Question: I am working on a post and comment system where any user can post "what is on your mind" and have other users reply to his/her post.
The issue i am having is that i want a situation where when a user click on comment link(anchor div), the text area will appear(show, fadein), the user comment and then post(add to database when the comment button is clicked) back to database.
in my code i discover that only the first row can do what i want when i click on the comment link, it show up the textarea for comment, why the other rows contain post, when i try to click on the comment link to display the textarea to input comment, nothing seem to happen.

'''
$(document).ready(function()
{
//link to click action
$('.leavecomment').click(function()
{
var clickedID = this.id; //Split ID string (Split works as PHP explode)
var DbNumberID = clickedID[1]; //and get number from array
$('#leavecomment1'+DbNumberID).fadeIn('slow');
$('#txtcomment').focus();
//Textarea without editing.
$(document).mouseup(function()
{
$('#leavecomment1'+DbNumberID).fadeOut('slow');
$('.editpostwrapper').show();
});
});});
</script>
'''
'''
<div class="content_wrapper">
<ul id="responds">
<?php
//include db configuration file
include_once("connect/cons.php");
//MySQL query
$results = $mysqli->query("SELECT pagepost.comment,pagepost.regid,pagepost.id,register.id as regid, register.photo,register.lname,register.fname,
UNIX_TIMESTAMP() -pagepost.date AS CommentTimeSpent FROM pagepost inner join register on pagepost.regid=register.id order by pagepost.id desc");
//get all records from add_delete_record table
while($row = $results->fetch_assoc())
{
echo '<li id="item_'.$row["id"].'">';
echo'<table width="100%" border="0" cellspacing="1" cellpadding="1">
<tr>
<td width="5%" align="left" valign="top">
<img src="profilepics/'.$row['photo'].'" class="photothumbpost">
</td>
<td width="0" align="left" valign="top" ><span class="colorpurple">'. ucwords(strtolower($row['lname'])). " " . ucwords(strtolower($row['fname'])). '</span> </br> <span class="datetimecolor">'.
date("F j, Y h:i:s A" ,strtotime($row['date'])).'</span>';
$days2 = floor($row['CommentTimeSpent'] / (60 * 60 * 24));
$remainder = $row['CommentTimeSpent'] % (60 * 60 * 24);
$hours = floor($remainder / (60 * 60));
$remainder = $remainder % (60 * 60);
$minutes = floor($remainder / 60);
$seconds = $remainder % 60;
if($days2 > 0)
echo date('F d Y', $row['date']);
elseif($days2 == 0 && $hours == 0 && $minutes == 0)
echo "few seconds ago";
elseif($days2 == 0 && $hours == 0)
echo $minutes.' minutes ago';
else
echo "few seconds ago";
'</td>
<td width="2%" align="right" valign="top">';
if($row['regid']==$_SESSION['regid'])
{
echo '<div class="del_wrapper">
<!---->
<div class="btn-group btn-group-left" >
<span class="btn btn-default btn-xs dropdown-toggle" data-toggle="dropdown" aria-expanded="false" style="background-color:transparent; border:none;background-image:none;">
<img src="icons/dropdown.png" title="Options" border="0" />
</span>
<ul class="dropdown-menu" role="menu" style="width:150px; float:left;border:none;" >
<li style="width:150px; text-align:center;border:none;"><a href="#">Hide this for me</a></li>
<li style="width:150px; text-align:center;border:none;"> <a href="" class="del_button" id="del-'.$row["id"].'"><span class="glyphicon glyphicon-floppy-remove" aria-hidden="true"><font face="Arial">&nbsp;Delete</font></span></a></li>
<li style="width:150px; text-align:center;border:none;"> <a href="#" class="edit_button" id="post-'.$row["id"].'" ><span class="glyphicon glyphicon-pencil" aria-hidden="true"><font face="Arial">&nbsp;Edit Post</font></span></a></li>
<li style="width:150px; text-align:center;border:none;"> <a href="#">Like</a></li>
<li style="width:150px; text-align:center;border:none;"> <a href="#">Unlike</a></li>
<li class="divider" style="width:150px; text-align:center;"></li>
<li style="width:150px; text-align:center;border:none;"><a href="#" data-toggle="modal" data-target="#gallery" >Photo Gallery</a></li>
</ul>
</div>
<!---->
</div>';
}?>
<?php
echo'</td>
</tr>
<tr>
<td width="0" align="left" valign="top" colspan="3"><div class="editpostwrapper">'. strip_tags($row['comment']). '</div>
<!-- end of edit post wrapper-->
<div class="editpost" style="display:none">
<textarea name="editpost" class="textareapost" cols="45" rows="2" placeholder="Edit Post" title=""></textarea>
</div>
<!--like dislike buttons-->
<a href="#" >Like</a> &nbsp; . <span id="leavecomment1'.$row["id"].'" class="leavecomment">Comment</span> &nbsp; . <a href="#">Share</a>
<!--like dislike buttons-->
</td>
</tr>
</table>';
?>
<div id="commentresponds">
<?php
$resultscomment= $mysqli->query("SELECT comment.id,comment.comment,comment.date,comment.pagepostid,pagepost.id,register.fname,register.lname,register.photo from comment
inner join pagepost on comment.pagepostid=pagepost.id
inner join register on comment.regid=register.id Where comment.pagepostid='$row[id]' order by comment.id desc");
while($rows = $resultscomment->fetch_assoc())
{
echo '<span id="item_'.$rows["id"].'"/>';
echo'<table width="100%" border="0" cellspacing="1" cellpadding="1">
<tr>
<td width="5%" align="left" valign="top">
<img src="profilepics/'.$rows['photo'].'" class="photothumbpost">
</td>
<td width="0" align="left" valign="top" ><span class="colorpurple">'. ucwords(strtolower($rows['lname'])). " " . ucwords(strtolower($rows['fname'])). '</span> </br> <span class="datetimecolor">'.date("F j, Y h:i:s A" ,strtotime($rows['date'])).'</span>
</td>
<td width="2%" align="right" valign="top">
<div class="del_wrapper"><a href="" class="del_button" id="del-'.$rows["id"].'">
<img src="icons/dropdown.png" title="Delete post" border="0" /></a></div>
</td>
</tr>
<tr>
<td width="0" align="left" valign="top" colspan="3">'. $rows['comment']. '
<!--like dislike buttons-->
<!--like dislike buttons-->
</td>
</tr>
</table>';
//echo'<img src="profilepics/'.$rows['photo'].'" class="photothumbpost">';
//echo $rows['comment']. '<br/>';
}
?>
<form id="form1" name="form1" method="post" action="processinsertcomment.php">
<input type="hidden" name="pagepostid" id="pagepostid" class="pagepostid" value="<?php echo $row['id'] ?>" />
<input type="hidden" name="regid" id="regid" value="<?php echo $_SESSION['regid'] ?>" />
<input type="hidden" name="postcomment" id="postcomment" value="<?php echo $row['comment'] ?>" />
<div id="leavecomment1<?php $row["id"] ?>" style="display:none">
<textarea name="txtcomment" id="txtcomment<?php $row['id']?>" cols="45" rows="2" placeholder="Comment here" title="Your comment here" class="textareacomment"></textarea>
<br />
<input type="submit" name="btncomment" id="btncomment" value="Comment" class="buttonpost" />
<img src="images/ajax.gif" id="LoadingImage" style="display:none" />
</div>
</form>
<?php
echo'</div>';
echo '</li>';
}
//close db connection
$mysqli->close();
?>
</ul>
</div>
'''
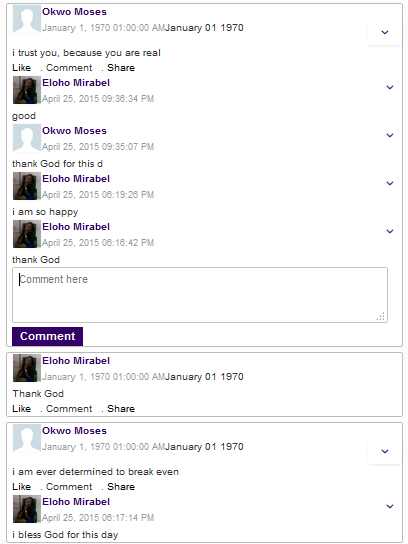
Answer: I have been able to find out the problem with my code,
i was not properly passing the span id of the the class leavecomment, so the click event was not seeing the value assigned to the id, below is the correct dynamic value assigned to the id.
'''
<a href="#" >Like</a> &nbsp; . <span id="'.$row["id"].'" class="leavecomment">Comment</span> &nbsp; . <a href="#">Share</a>
'''
'''
$(document).ready(function()
{
//link to click action
$('.leavecomment').click(function()
{
var divname= this.id; //this will automatically represent the value stored in the span id <span id="'.$row["id"].'" class="leavecomment">Comment</span> as seen in the html/php page
$('#leavecomment1'+divname).fadeIn('slow');
$('#txtcomment'+divname).focus();
});
});
</script>
'''
'''
<div class="content_wrapper">
<ul id="responds">
<?php
//include db configuration file
include_once("connect/cons.php");
//MySQL query
$results = $mysqli->query("SELECT pagepost.comment,pagepost.regid,pagepost.id,register.id as regid, register.photo,register.lname,register.fname,
UNIX_TIMESTAMP() -pagepost.date AS CommentTimeSpent FROM pagepost inner join register on pagepost.regid=register.id order by pagepost.id desc");
//get all records from add_delete_record table
while($row = $results->fetch_assoc())
{
echo '<li id="item_'.$row["id"].'">';
echo'<table width="100%" border="0" cellspacing="1" cellpadding="1">
<tr>
<td width="5%" align="left" valign="top">
<img src="profilepics/'.$row['photo'].'" class="photothumbpost">
</td>
<td width="0" align="left" valign="top" ><span class="colorpurple">'. ucwords(strtolower($row['lname'])). " " . ucwords(strtolower($row['fname'])). '</span> </br> <span class="datetimecolor">'.
date("F j, Y h:i:s A" ,strtotime($row['date'])).'</span>';
$days2 = floor($row['CommentTimeSpent'] / (60 * 60 * 24));
$remainder = $row['CommentTimeSpent'] % (60 * 60 * 24);
$hours = floor($remainder / (60 * 60));
$remainder = $remainder % (60 * 60);
$minutes = floor($remainder / 60);
$seconds = $remainder % 60;
if($days2 > 0)
echo date('F d Y', $row['date']);
elseif($days2 == 0 && $hours == 0 && $minutes == 0)
echo "few seconds ago";
elseif($days2 == 0 && $hours == 0)
echo $minutes.' minutes ago';
else
echo "few seconds ago";
'</td>
<td width="2%" align="right" valign="top">';
if($row['regid']==$_SESSION['regid'])
{
echo '<div class="del_wrapper">
<!---->
<div class="btn-group btn-group-left" >
<span class="btn btn-default btn-xs dropdown-toggle" data-toggle="dropdown" aria-expanded="false" style="background-color:transparent; border:none;background-image:none;">
<img src="icons/dropdown.png" title="Options" border="0" />
</span>
<ul class="dropdown-menu" role="menu" style="width:150px; float:left;border:none;" >
<li style="width:150px; text-align:center;border:none;"><a href="#">Hide this for me</a></li>
<li style="width:150px; text-align:center;border:none;"> <a href="" class="del_button" id="del-'.$row["id"].'"><span class="glyphicon glyphicon-floppy-remove" aria-hidden="true"><font face="Arial">&nbsp;Delete</font></span></a></li>
<li style="width:150px; text-align:center;border:none;"> <a href="#" class="edit_button" id="post-'.$row["id"].'" ><span class="glyphicon glyphicon-pencil" aria-hidden="true"><font face="Arial">&nbsp;Edit Post</font></span></a></li>
<li style="width:150px; text-align:center;border:none;"> <a href="#">Like</a></li>
<li style="width:150px; text-align:center;border:none;"> <a href="#">Unlike</a></li>
<li class="divider" style="width:150px; text-align:center;"></li>
<li style="width:150px; text-align:center;border:none;"><a href="#" data-toggle="modal" data-target="#gallery" >Photo Gallery</a></li>
</ul>
</div>
<!---->
</div>';
}?>
<?php
echo'</td>
</tr>
<tr>
<td width="0" align="left" valign="top" colspan="3"><div class="editpostwrapper">'. strip_tags($row['comment']). '</div>
<!-- end of edit post wrapper-->
<div class="editpost" style="display:none">
<textarea name="editpost" class="textareapost" cols="45" rows="2" placeholder="Edit Post" title=""></textarea>
</div>
**<!--THIS IS THE LINK TO CLICK,HERE WE HAVE LIKE,**COMMENT**, SHARE,-->**
<a href="#" >Like</a> &nbsp; . <span id="'.$row["id"].'" class="leavecomment">Comment</span> &nbsp; . <a href="#">Share</a>
**<!--THIS IS THE END LINK TO CLICK,HERE WE HAVE LIKE,**COMMENT**, SHARE,-->**
</td>
</tr>
</table>';
?>
<div id="commentresponds">
<?php
$resultscomment= $mysqli->query("SELECT comment.id,comment.comment,comment.date,comment.pagepostid,pagepost.id,register.fname,register.lname,register.photo from comment
inner join pagepost on comment.pagepostid=pagepost.id
inner join register on comment.regid=register.id Where comment.pagepostid='$row[id]' order by comment.id desc");
while($rows = $resultscomment->fetch_assoc())
{
echo '<span id="item_'.$rows["id"].'"/>';
echo'<table width="100%" border="0" cellspacing="1" cellpadding="1">
<tr>
<td width="5%" align="left" valign="top">
<img src="profilepics/'.$rows['photo'].'" class="photothumbpost">
</td>
<td width="0" align="left" valign="top" ><span class="colorpurple">'. ucwords(strtolower($rows['lname'])). " " . ucwords(strtolower($rows['fname'])). '</span> </br> <span class="datetimecolor">'.date("F j, Y h:i:s A" ,strtotime($rows['date'])).'</span>
</td>
<td width="2%" align="right" valign="top">
<div class="del_wrapper"><a href="" class="del_button" id="del-'.$rows["id"].'">
<img src="icons/dropdown.png" title="Delete post" border="0" /></a></div>
</td>
</tr>
<tr>
<td width="0" align="left" valign="top" colspan="3">'. $rows['comment']. '
<!--like dislike buttons-->
<!--like dislike buttons-->
</td>
</tr>
</table>';
//THIS IS THE MAJOR FOCUS DISPLAYING THE COMMENT ON CLICKING THE COMMENT LABEL AS SEEN ABOVE
}
?>
<form id="form1" name="form1" method="post" action="processinsertcomment.php">
<input type="hidden" name="pagepostid" id="pagepostid" class="pagepostid" value="<?php echo $row['id'] ?>" />
<input type="hidden" name="regid" id="regid" value="<?php echo $_SESSION['regid'] ?>" />
<input type="hidden" name="postcomment" id="postcomment" value="<?php echo $row['comment'] ?>" />
<div id="leavecomment1<?php echo $row["id"] ?>" class="leavecomment1<?php echo $row["id"] ?>" style="display:none" >
<textarea name="txtcomment" id="txtcomment<?php echo $row['id']?>" cols="45" rows="2" placeholder="Comment here" title="Your comment here" class="textareacomment"></textarea>
<br />
<input type="submit" name="btncomment" id="btncomment" value="Comment" class="buttonpost" />
<img src="images/ajax.gif" id="LoadingImage" style="display:none" />
</div>
</form>
<?php
echo'</div>';
echo '</li>';
}
//close db connection
$mysqli->close();
?>
</ul>
</div>
'''